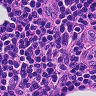
Metastatic tissue present: no